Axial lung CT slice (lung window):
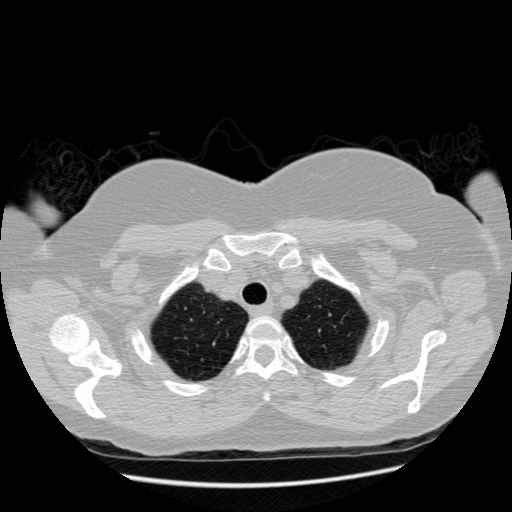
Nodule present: no